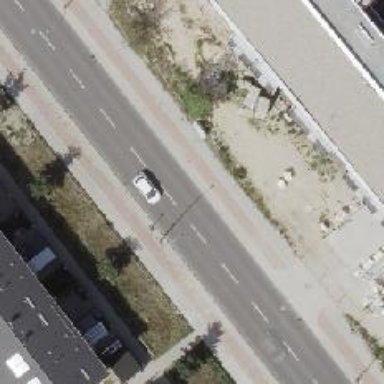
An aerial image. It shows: Tertiary road with asphalt surface. There is separate sidewalk and cycle track.